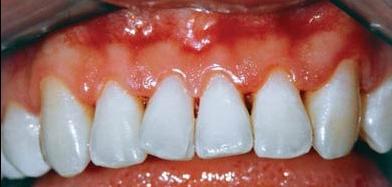
Condition: Gingivitis